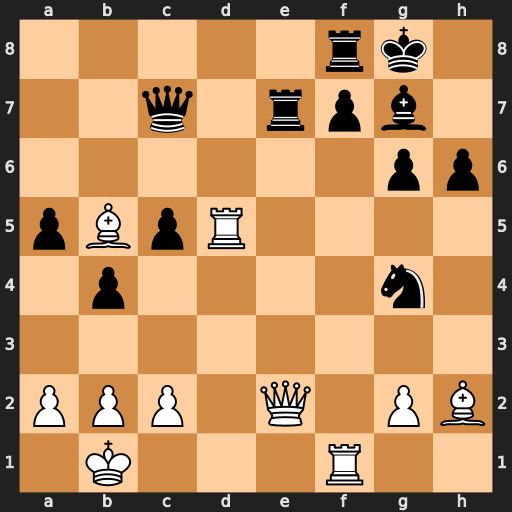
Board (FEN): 5rk1/2q1rpb1/6pp/pBpR4/1p4n1/8/PPP1Q1PB/1K3R2
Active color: w
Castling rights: -
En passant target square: -
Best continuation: Bxc7 Rxe2 Bxe2